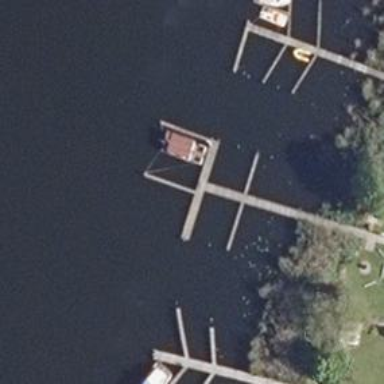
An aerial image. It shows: Man-made pier.